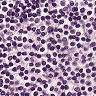
Metastatic tissue present: no